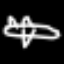
Label: airplane